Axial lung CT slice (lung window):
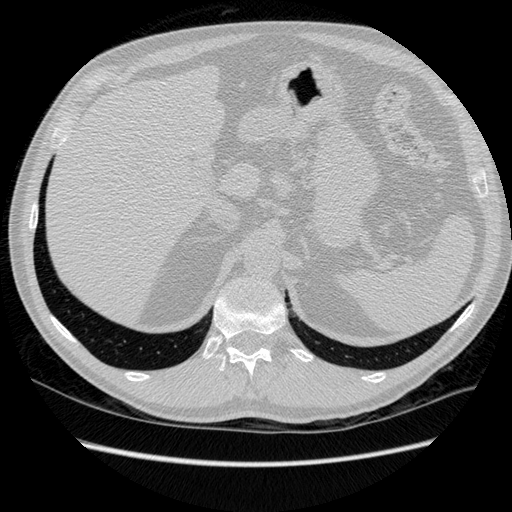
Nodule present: no